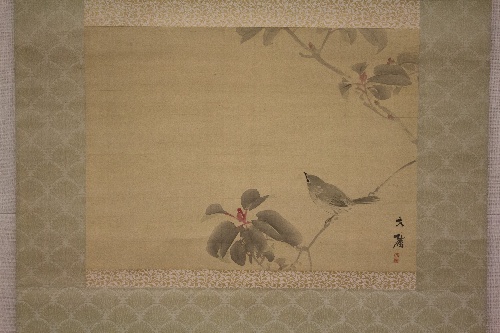
Artist: Shiokawa Bunrin
Artist bio: Japanese, 1808–1877
Object type: Hanging scroll
Classification: Paintings
Medium: Hanging scroll; ink and color on silk
Culture: Japan
Period: Edo period (1615–1868)
Dimensions: Image: 12 in. × 16 3/8 in. (30.5 × 41.6 cm)
Overall with mounting: 53 1/4 × 23 1/4 in. (135.3 × 59.1 cm)
Overall with knobs: 53 1/4 × 25 1/4 in. (135.3 × 64.1 cm)
Department: Asian Art
Credit line: The Howard Mansfield Collection, Purchase, Rogers Fund, 1936
Accession year: 1936
Repository: Metropolitan Museum of Art, New York, NY
Tags: Birds